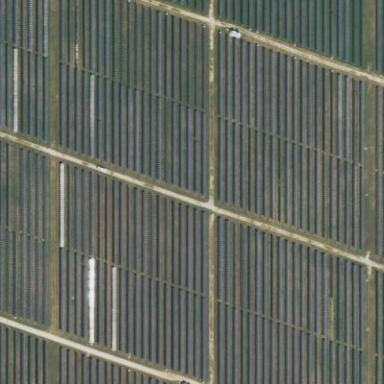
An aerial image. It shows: Solar power generator with photovoltaic panels.